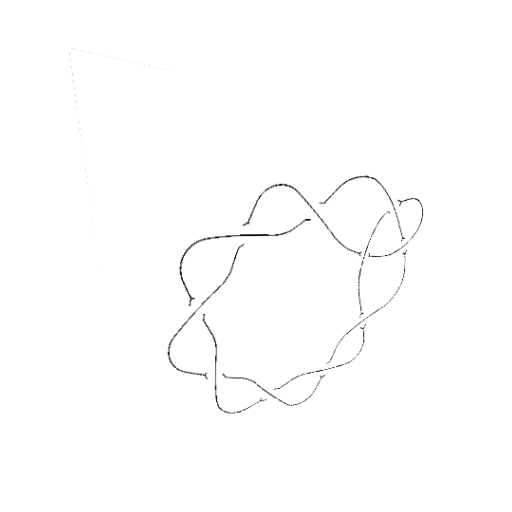
Crossing number: 10